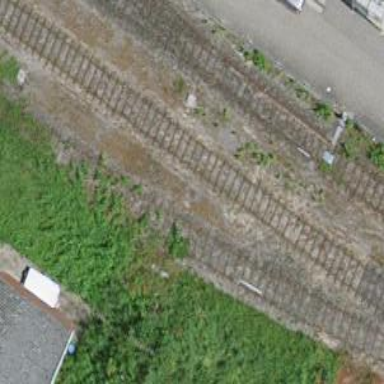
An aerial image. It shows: Single-track railway spur.